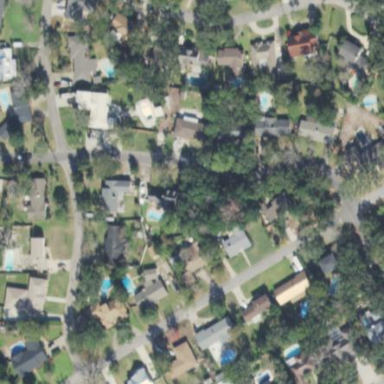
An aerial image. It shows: This residential area consists of single-family homes.